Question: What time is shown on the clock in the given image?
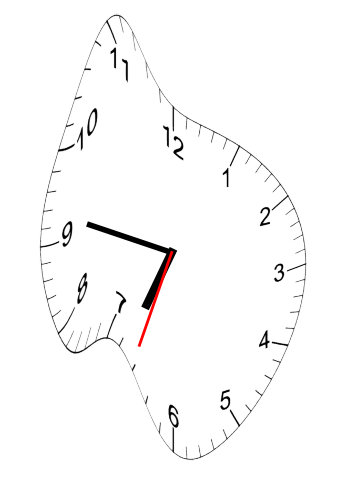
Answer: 06:46:33